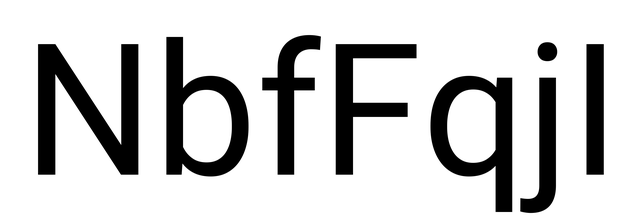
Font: Roboto_Regular